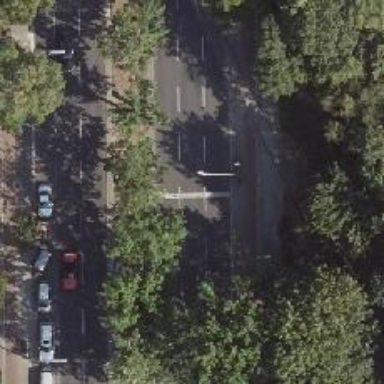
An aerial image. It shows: Road with traffic signals.